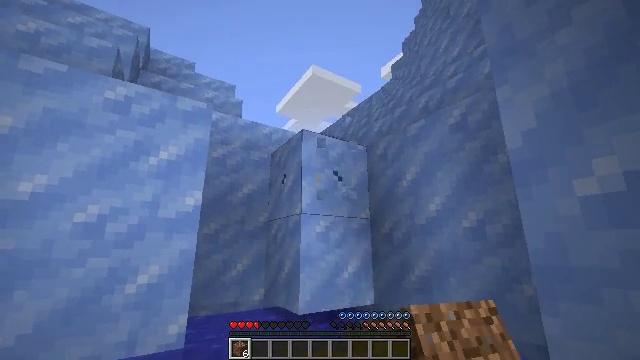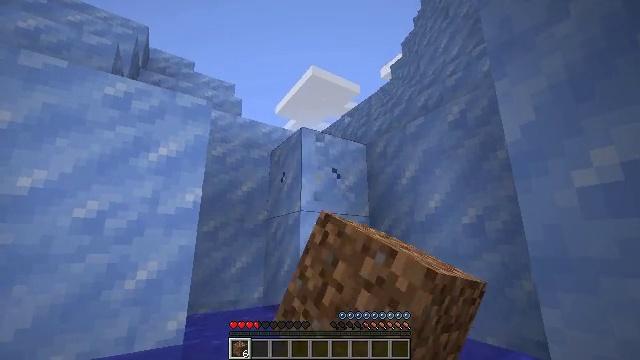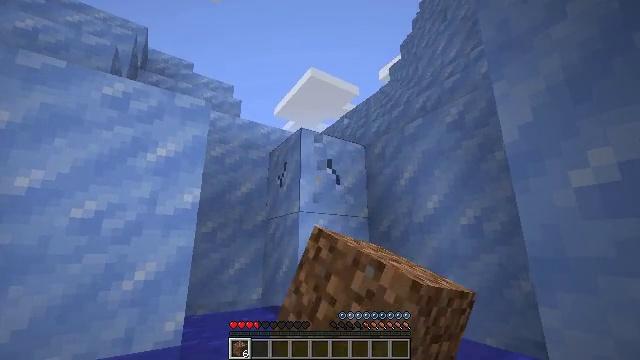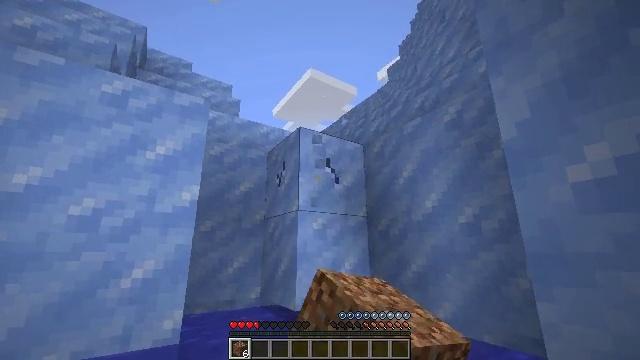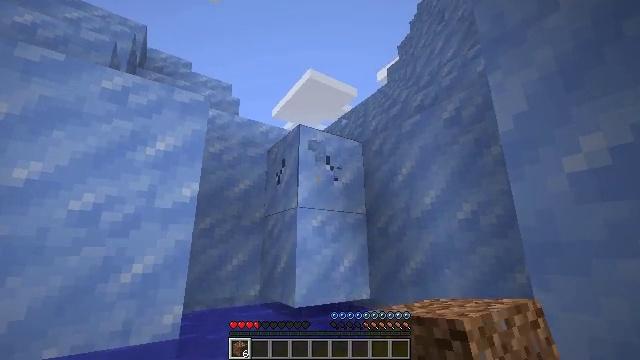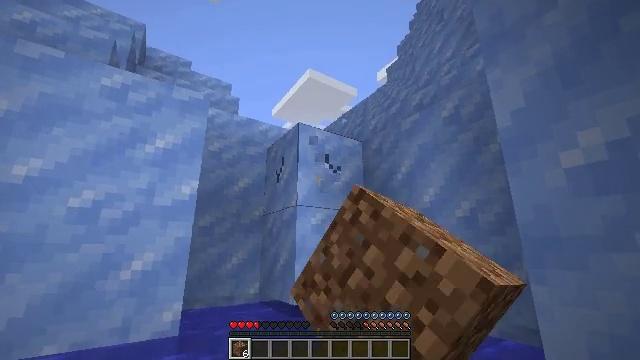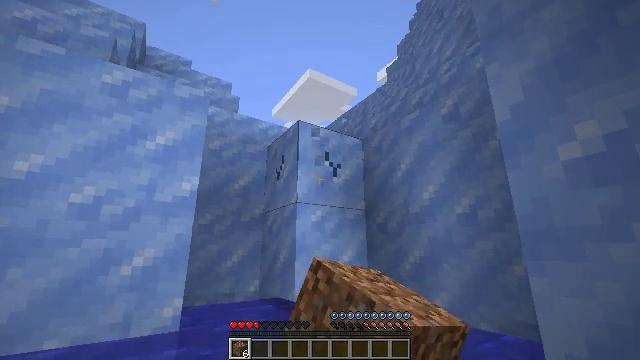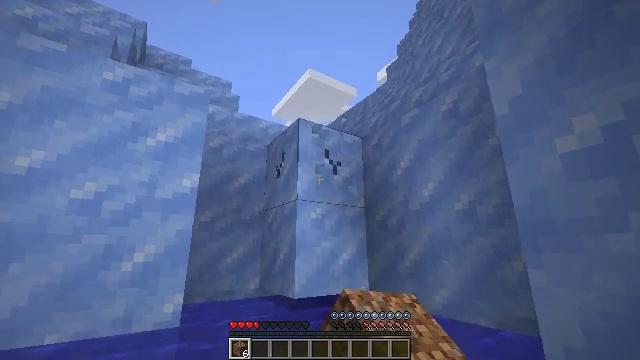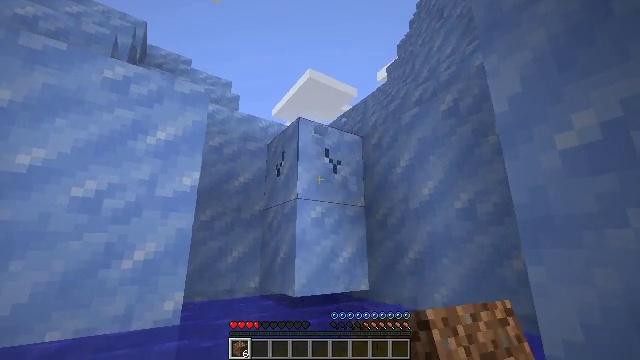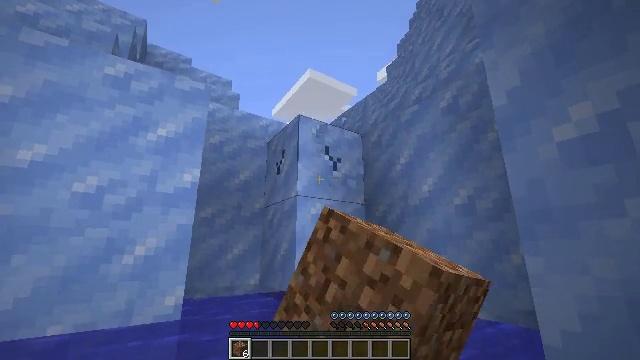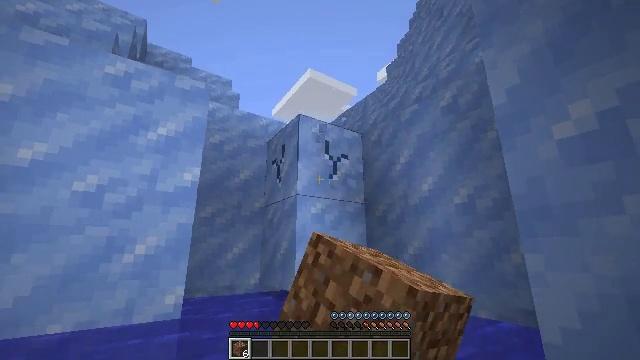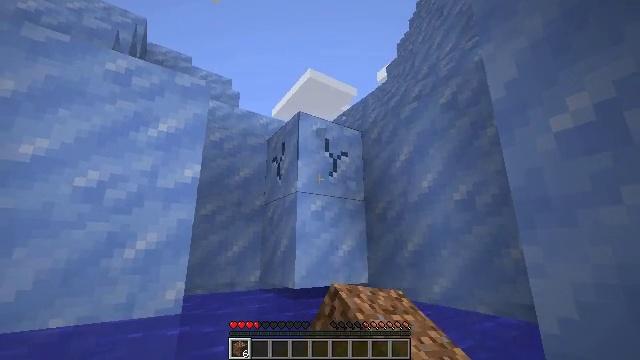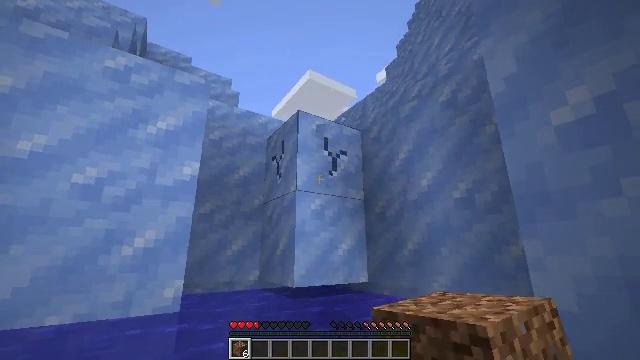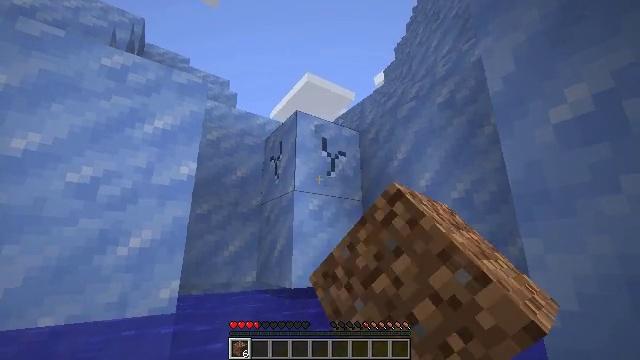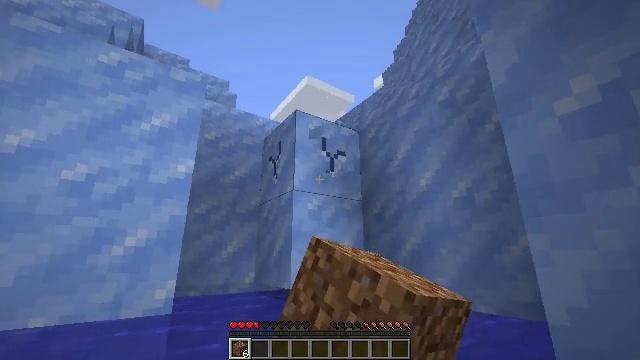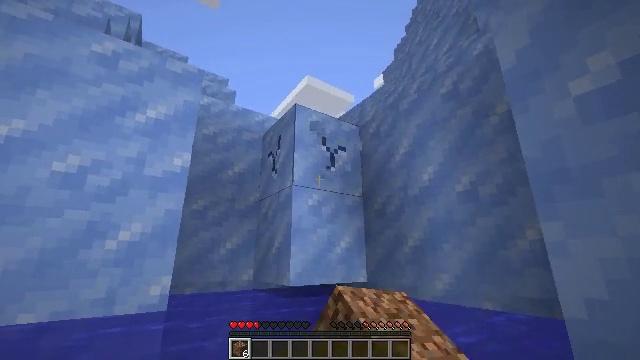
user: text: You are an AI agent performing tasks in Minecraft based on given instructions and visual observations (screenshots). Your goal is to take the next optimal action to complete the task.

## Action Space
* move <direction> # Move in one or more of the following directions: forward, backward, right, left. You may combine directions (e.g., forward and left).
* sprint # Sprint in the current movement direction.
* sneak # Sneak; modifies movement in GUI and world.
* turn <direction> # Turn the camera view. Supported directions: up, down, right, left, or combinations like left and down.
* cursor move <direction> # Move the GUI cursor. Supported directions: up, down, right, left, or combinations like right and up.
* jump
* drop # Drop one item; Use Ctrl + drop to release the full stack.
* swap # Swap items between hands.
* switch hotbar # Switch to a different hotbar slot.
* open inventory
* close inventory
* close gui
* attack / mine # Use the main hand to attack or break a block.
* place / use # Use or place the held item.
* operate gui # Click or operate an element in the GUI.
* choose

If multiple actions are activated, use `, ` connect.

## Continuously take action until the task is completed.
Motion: motion action
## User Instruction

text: Collect packed ice using a pickaxe.
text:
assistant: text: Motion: attack / mine
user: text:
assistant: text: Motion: attack / mine
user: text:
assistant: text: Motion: attack / mine
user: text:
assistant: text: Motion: attack / mine
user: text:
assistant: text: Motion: attack / mine
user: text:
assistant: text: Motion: attack / mine
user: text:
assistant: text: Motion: attack / mine
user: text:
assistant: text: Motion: attack / mine
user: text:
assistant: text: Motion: attack / mine
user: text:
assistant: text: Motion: attack / mine
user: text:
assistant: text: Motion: attack / mine
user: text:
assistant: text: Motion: move forward, attack / mine
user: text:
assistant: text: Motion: move forward, attack / mine
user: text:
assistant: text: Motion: move forward, attack / mine
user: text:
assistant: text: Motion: move forward, attack / mine
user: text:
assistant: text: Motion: move forward, attack / mine
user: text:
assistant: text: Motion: move forward, attack / mine
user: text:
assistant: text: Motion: move forward, attack / mine
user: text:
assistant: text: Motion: attack / mine
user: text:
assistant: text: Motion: attack / mine
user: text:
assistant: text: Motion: turn up, attack / mine
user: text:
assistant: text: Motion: turn up, attack / mine
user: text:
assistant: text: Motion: turn up, attack / mine
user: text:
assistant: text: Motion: attack / mine
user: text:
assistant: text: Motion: turn up, attack / mine, jump
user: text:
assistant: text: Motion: attack / mine, jump
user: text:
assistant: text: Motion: attack / mine, jump
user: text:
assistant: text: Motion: attack / mine, jump
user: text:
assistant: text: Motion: attack / mine, jump
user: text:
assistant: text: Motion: attack / mine